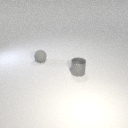
small gray metal cylinder in front of small gray rubber sphere